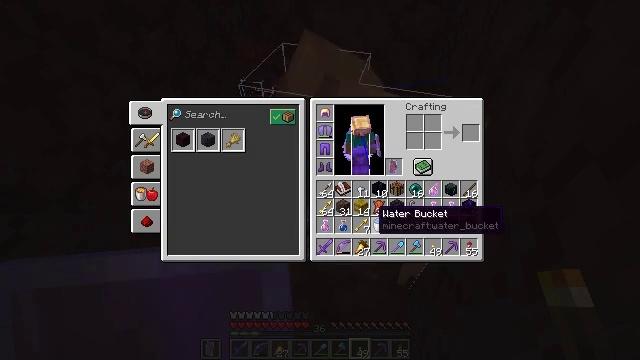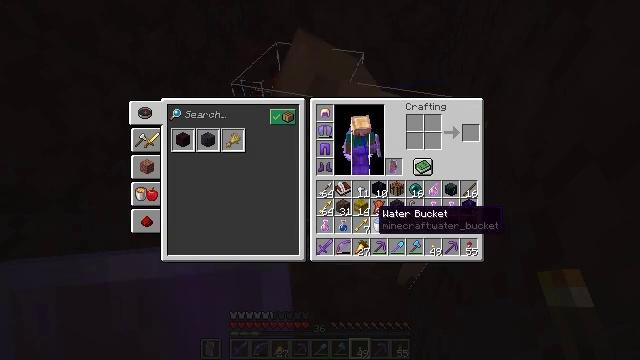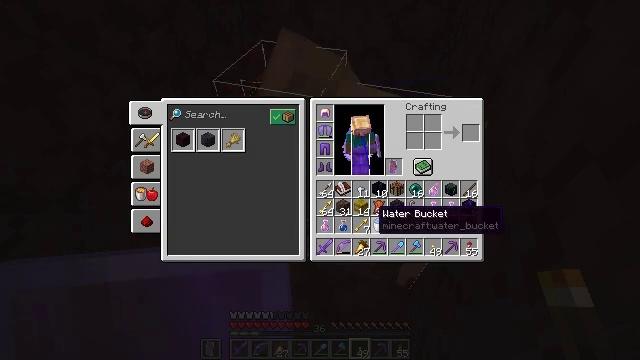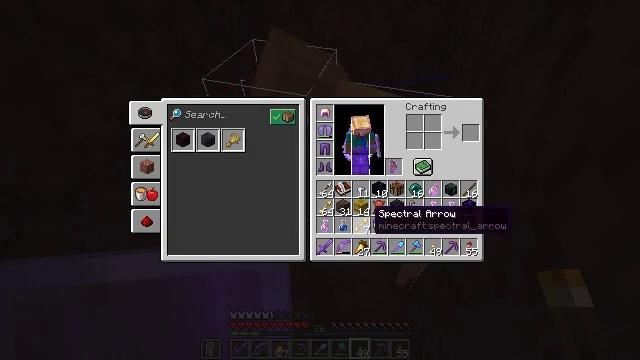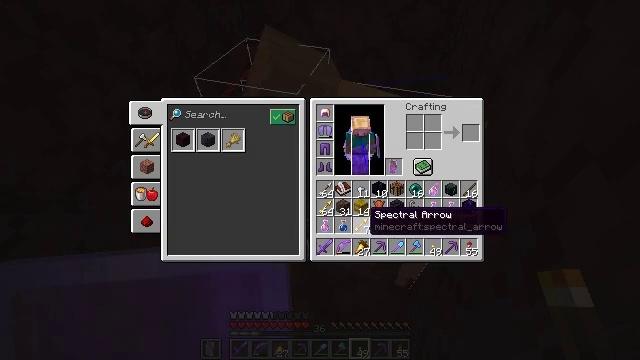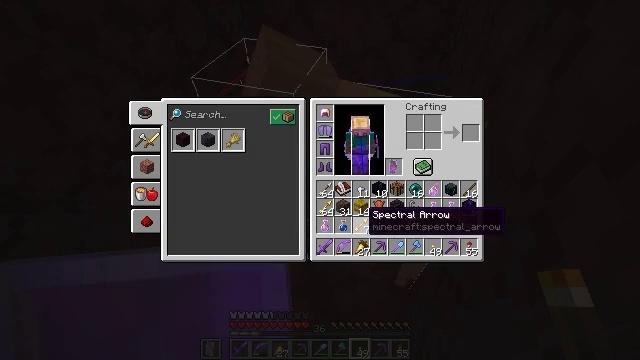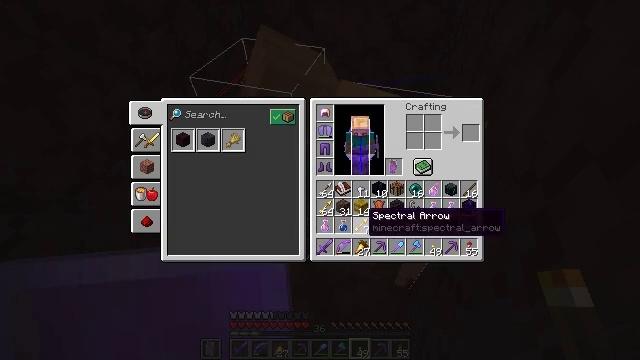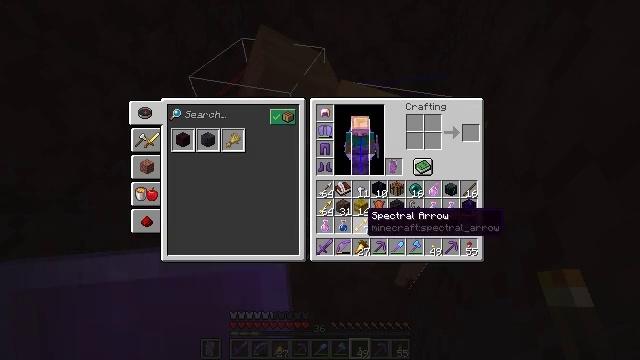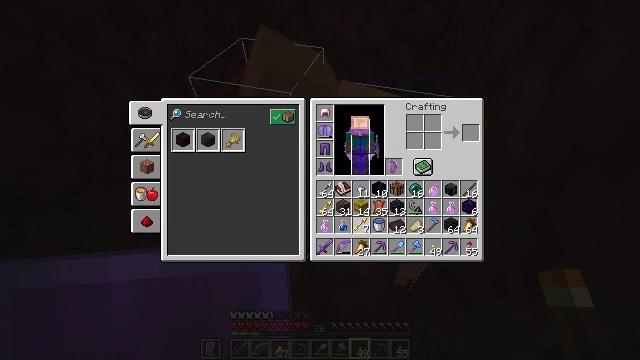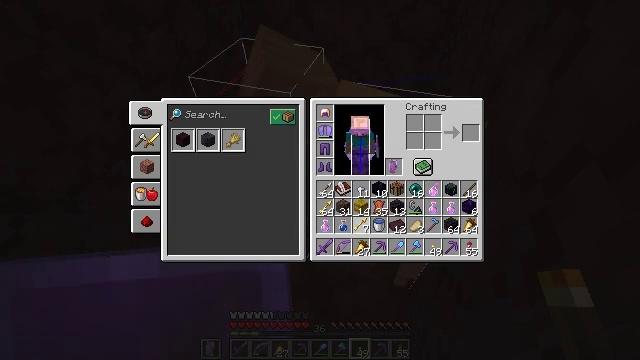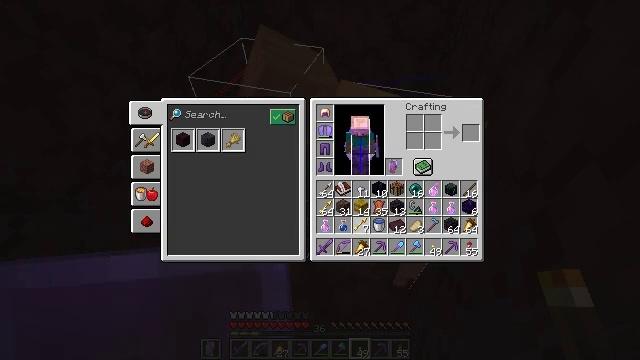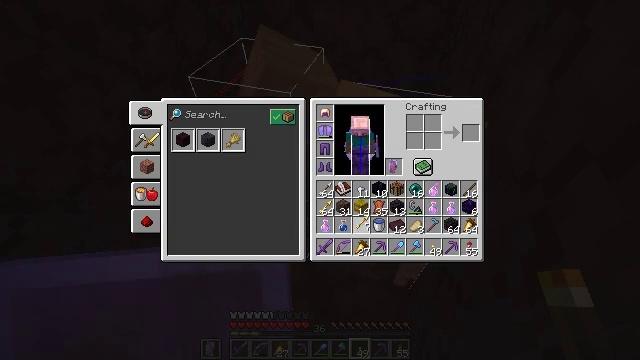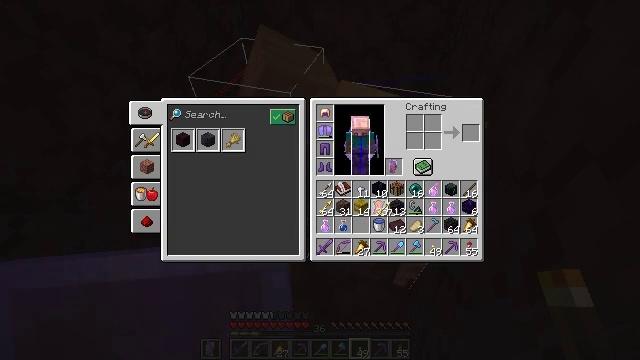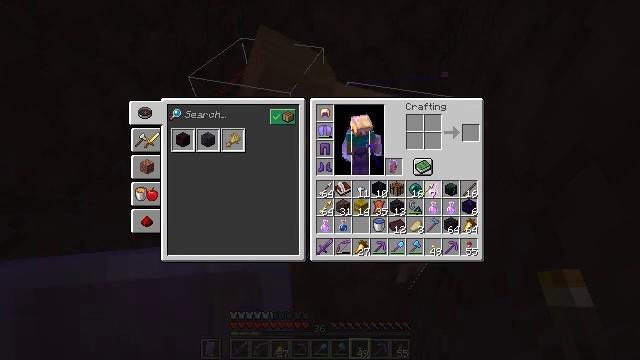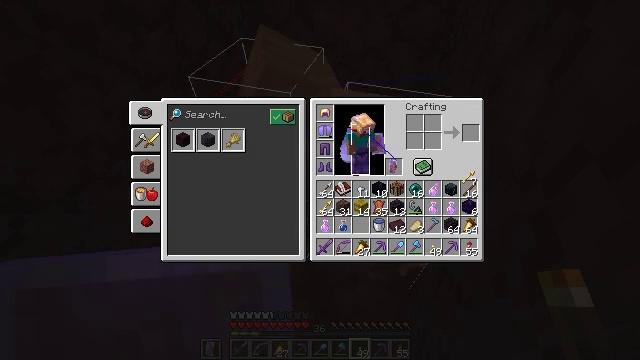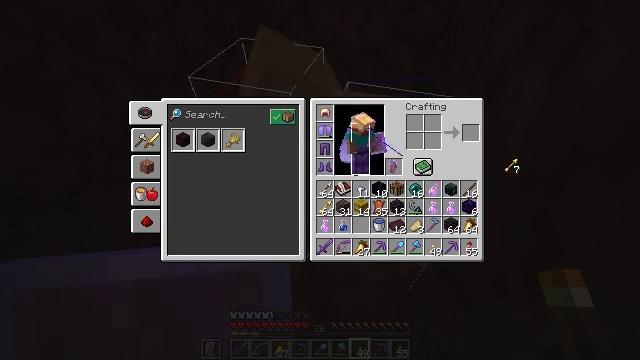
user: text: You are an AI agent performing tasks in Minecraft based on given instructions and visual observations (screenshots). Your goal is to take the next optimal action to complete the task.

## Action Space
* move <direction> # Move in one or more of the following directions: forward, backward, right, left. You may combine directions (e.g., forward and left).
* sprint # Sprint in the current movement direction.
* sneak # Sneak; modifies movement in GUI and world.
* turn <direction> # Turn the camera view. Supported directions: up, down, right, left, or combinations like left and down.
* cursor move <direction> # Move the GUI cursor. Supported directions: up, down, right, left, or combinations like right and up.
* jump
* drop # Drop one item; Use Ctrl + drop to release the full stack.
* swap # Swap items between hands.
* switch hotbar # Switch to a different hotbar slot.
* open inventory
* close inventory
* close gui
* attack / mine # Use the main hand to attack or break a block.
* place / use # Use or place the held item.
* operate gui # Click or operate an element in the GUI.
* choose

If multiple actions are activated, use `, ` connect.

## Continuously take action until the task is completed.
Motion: motion action
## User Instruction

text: Drop a spectral arrow.
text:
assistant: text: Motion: no_op
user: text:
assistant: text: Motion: no_op
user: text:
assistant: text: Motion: no_op
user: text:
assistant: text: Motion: no_op
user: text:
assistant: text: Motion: no_op
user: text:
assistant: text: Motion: no_op
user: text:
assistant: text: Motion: no_op
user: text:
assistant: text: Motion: operate gui
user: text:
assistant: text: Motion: operate gui
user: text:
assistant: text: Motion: operate gui
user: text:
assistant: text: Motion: no_op
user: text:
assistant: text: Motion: cursor move right and up
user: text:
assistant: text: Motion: cursor move right and up
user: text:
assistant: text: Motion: cursor move right and up
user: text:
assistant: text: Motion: cursor move right and up
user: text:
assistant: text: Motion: no_op
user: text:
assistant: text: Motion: no_op
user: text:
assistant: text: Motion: no_op
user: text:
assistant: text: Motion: no_op
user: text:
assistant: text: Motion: operate gui
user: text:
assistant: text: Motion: operate gui
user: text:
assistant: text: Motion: operate gui
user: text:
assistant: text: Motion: no_op
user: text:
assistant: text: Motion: no_op
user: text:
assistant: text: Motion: no_op
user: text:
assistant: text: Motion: no_op
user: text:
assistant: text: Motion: no_op
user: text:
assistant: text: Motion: no_op